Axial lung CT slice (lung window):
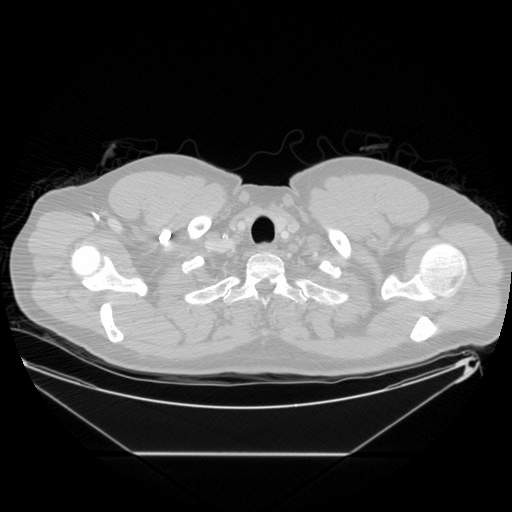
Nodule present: no